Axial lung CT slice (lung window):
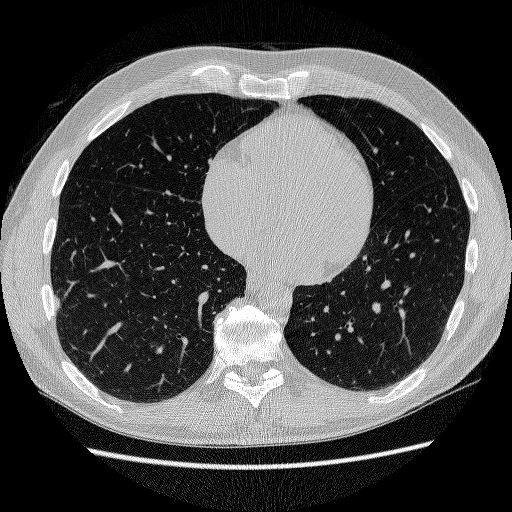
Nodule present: yes
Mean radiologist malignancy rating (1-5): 2.5